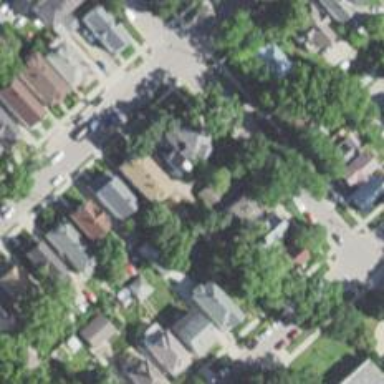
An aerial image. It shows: Neighborhood.